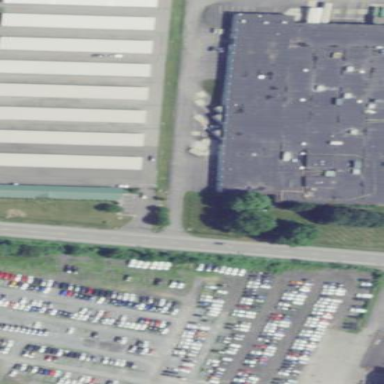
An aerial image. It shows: Industrial building.